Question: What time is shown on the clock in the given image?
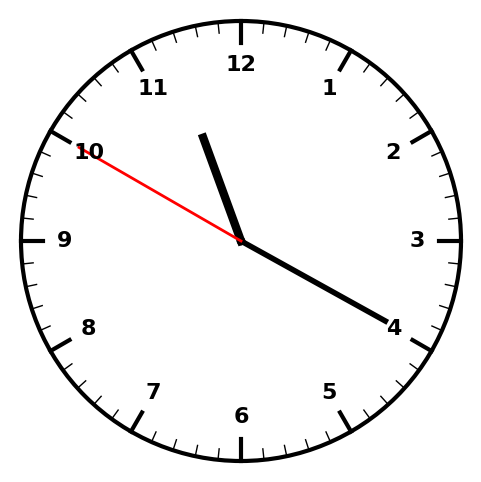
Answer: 11:19:50